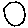
Label: circle